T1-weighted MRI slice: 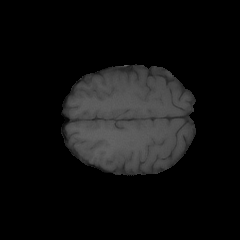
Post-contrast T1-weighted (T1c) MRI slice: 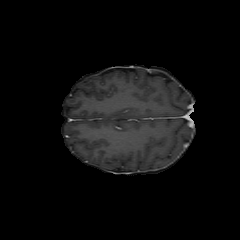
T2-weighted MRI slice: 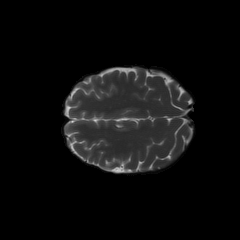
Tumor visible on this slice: no